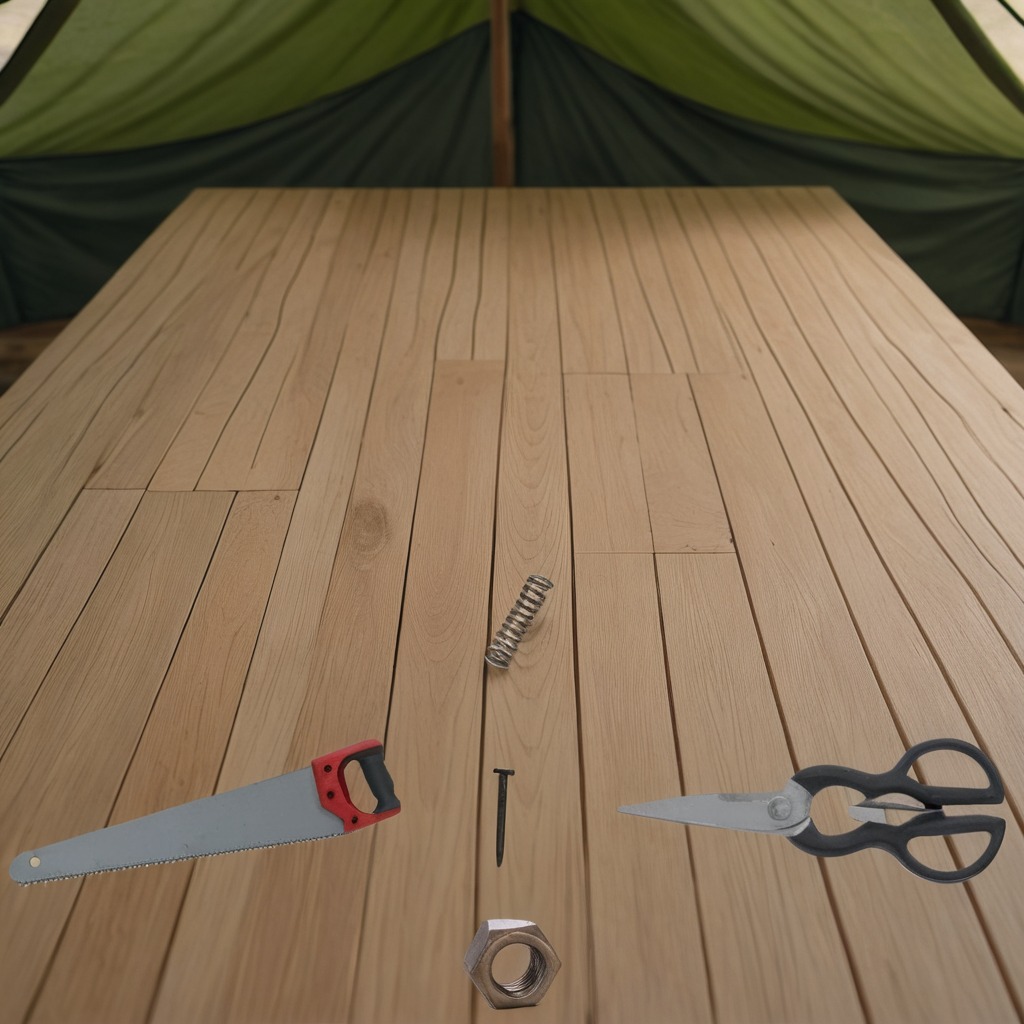
A coiled metal spring, a metal saw, a metal nut, and a pair of scissors are lying on a clean wooden table inside a jungle field workshop tent.